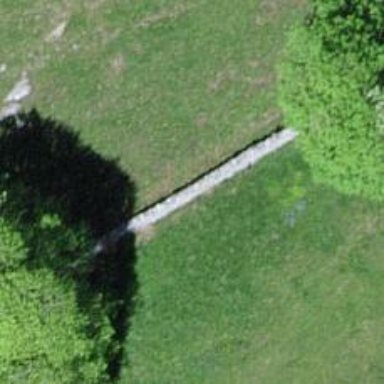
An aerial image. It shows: Wall is shown in the image.